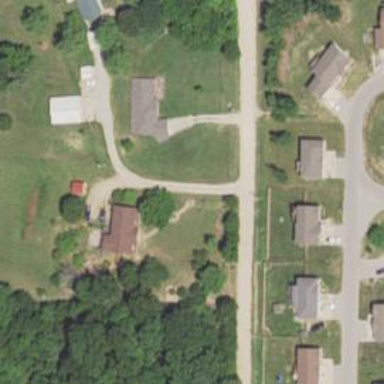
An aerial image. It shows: Residential road.